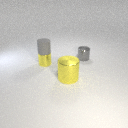
small gray rubber cylinder above small yellow metal cylinder